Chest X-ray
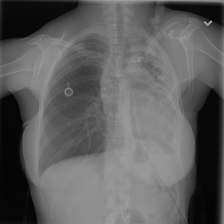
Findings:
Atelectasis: negative
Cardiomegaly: negative
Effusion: negative
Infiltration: negative
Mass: negative
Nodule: negative
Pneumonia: negative
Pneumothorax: negative
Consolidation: negative
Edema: negative
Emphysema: negative
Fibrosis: negative
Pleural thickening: negative
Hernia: negative